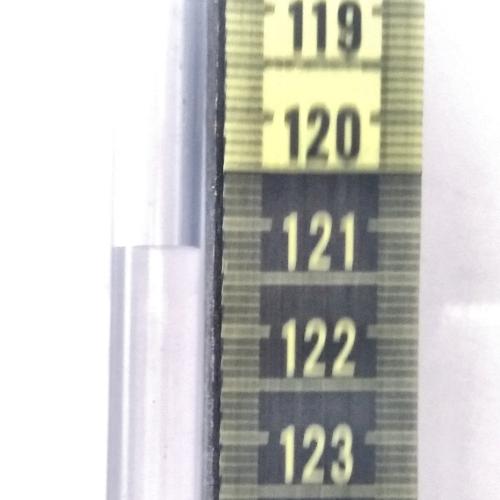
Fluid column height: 121.2 cm